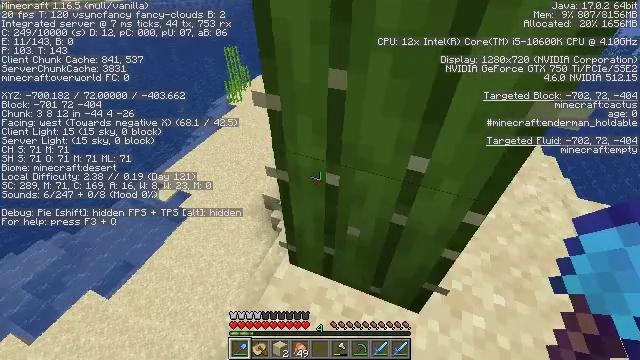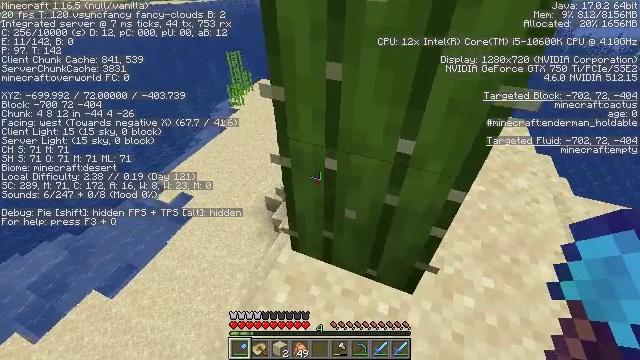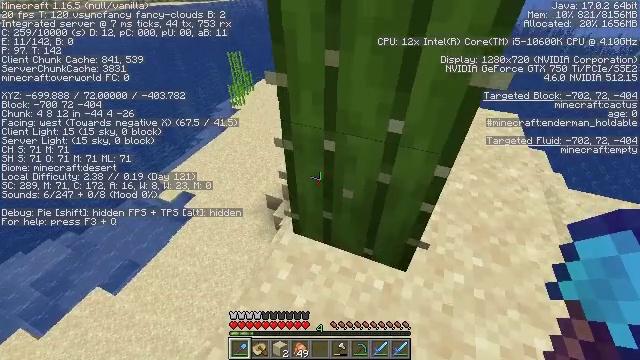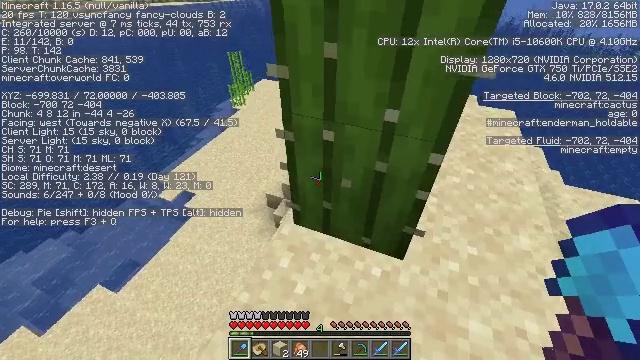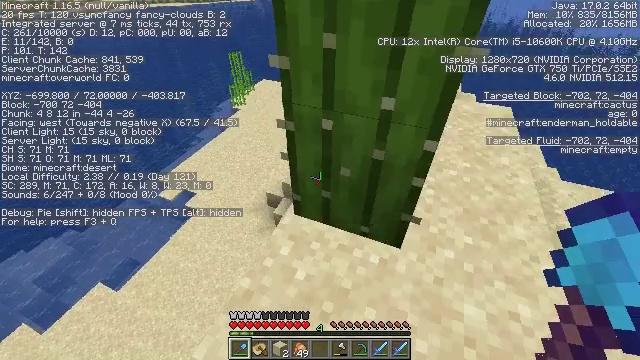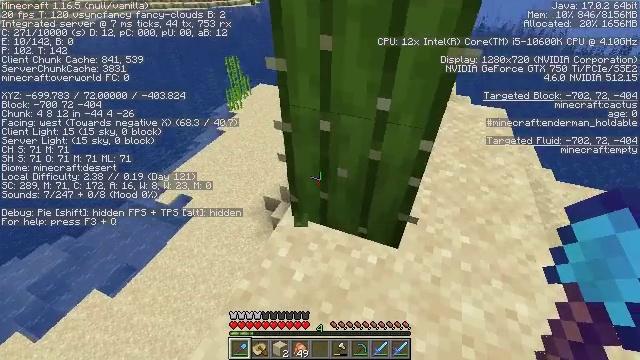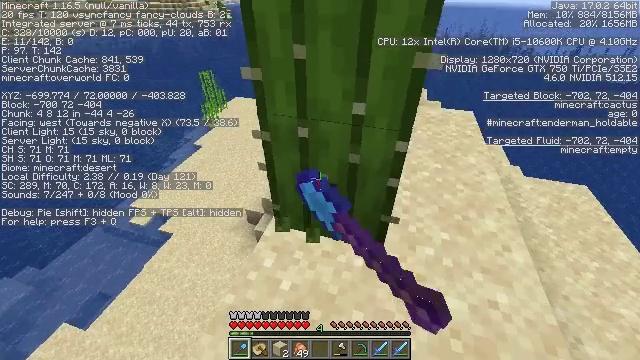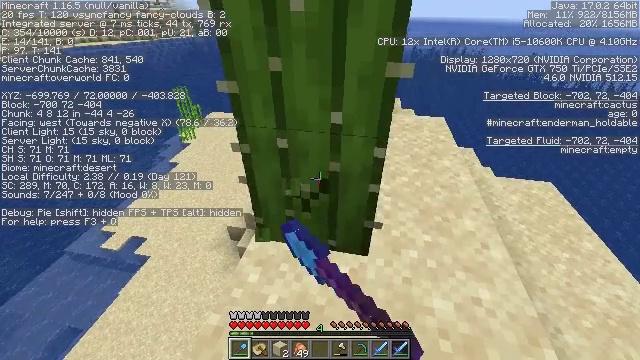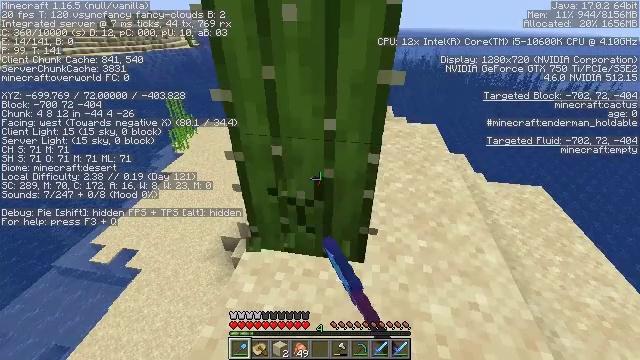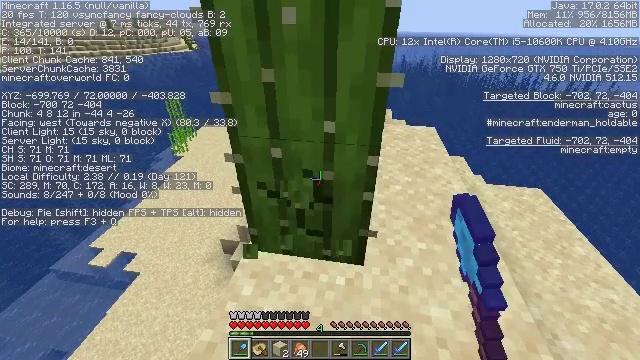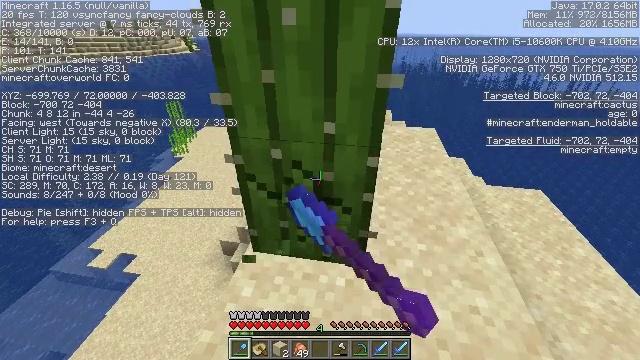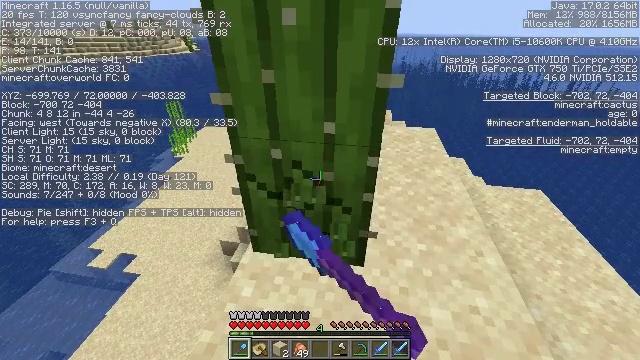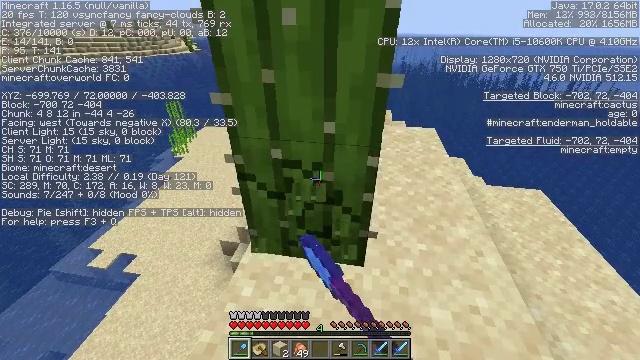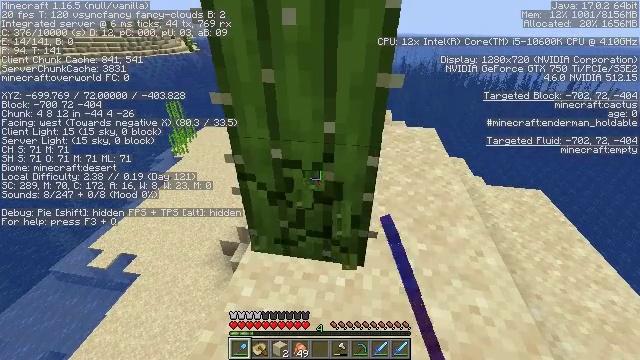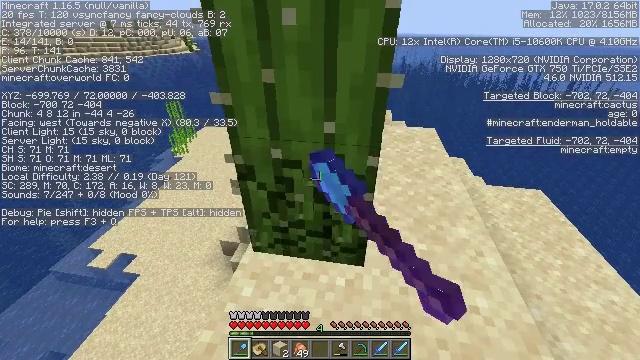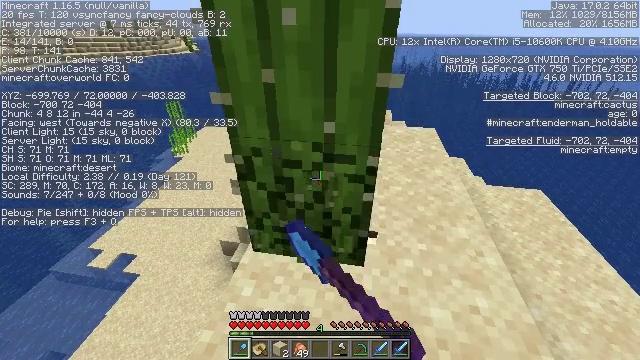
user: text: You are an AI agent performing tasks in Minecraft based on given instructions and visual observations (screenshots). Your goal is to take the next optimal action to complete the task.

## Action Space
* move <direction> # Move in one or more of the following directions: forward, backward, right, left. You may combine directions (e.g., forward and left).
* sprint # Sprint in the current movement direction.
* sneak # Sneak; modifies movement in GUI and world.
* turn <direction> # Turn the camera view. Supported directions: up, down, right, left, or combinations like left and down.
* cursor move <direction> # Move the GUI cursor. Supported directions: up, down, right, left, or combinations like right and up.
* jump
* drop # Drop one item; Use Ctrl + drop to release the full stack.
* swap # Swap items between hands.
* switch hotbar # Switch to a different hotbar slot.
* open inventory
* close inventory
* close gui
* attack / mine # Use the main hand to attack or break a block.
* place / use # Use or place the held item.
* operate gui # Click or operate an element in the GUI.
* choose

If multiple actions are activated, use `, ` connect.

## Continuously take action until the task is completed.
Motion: motion action
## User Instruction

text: Mine cactus from the desert.
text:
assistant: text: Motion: move back
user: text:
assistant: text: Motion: no_op
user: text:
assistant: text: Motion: no_op
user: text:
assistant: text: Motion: no_op
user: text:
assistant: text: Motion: attack / mine
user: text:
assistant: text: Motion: turn right and up, attack / mine
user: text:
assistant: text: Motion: turn right and up, attack / mine
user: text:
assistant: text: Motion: turn right and up, attack / mine
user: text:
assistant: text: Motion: attack / mine
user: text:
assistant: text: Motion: attack / mine
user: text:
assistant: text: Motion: attack / mine
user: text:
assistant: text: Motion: attack / mine
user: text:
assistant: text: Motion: attack / mine
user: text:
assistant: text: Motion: attack / mine
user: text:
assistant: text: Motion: attack / mine
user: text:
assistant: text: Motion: attack / mine
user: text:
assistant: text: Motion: attack / mine
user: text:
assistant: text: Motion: attack / mine
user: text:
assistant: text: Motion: attack / mine
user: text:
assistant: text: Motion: attack / mine
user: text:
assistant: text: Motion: attack / mine
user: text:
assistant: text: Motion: attack / mine
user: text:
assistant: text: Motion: attack / mine
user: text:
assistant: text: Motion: attack / mine
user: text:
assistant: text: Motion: no_op
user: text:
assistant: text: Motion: move forward
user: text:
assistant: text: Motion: move forward
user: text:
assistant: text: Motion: move forward
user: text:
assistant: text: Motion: move forward
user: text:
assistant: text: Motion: move forward